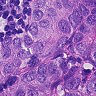
Metastatic tissue present: yes